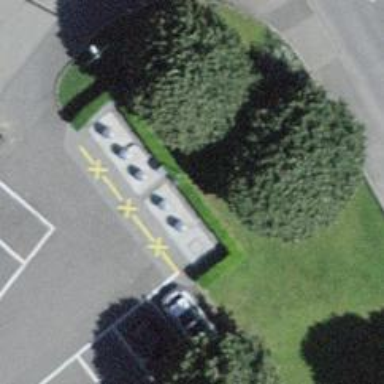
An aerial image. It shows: Recycling container for recycling.